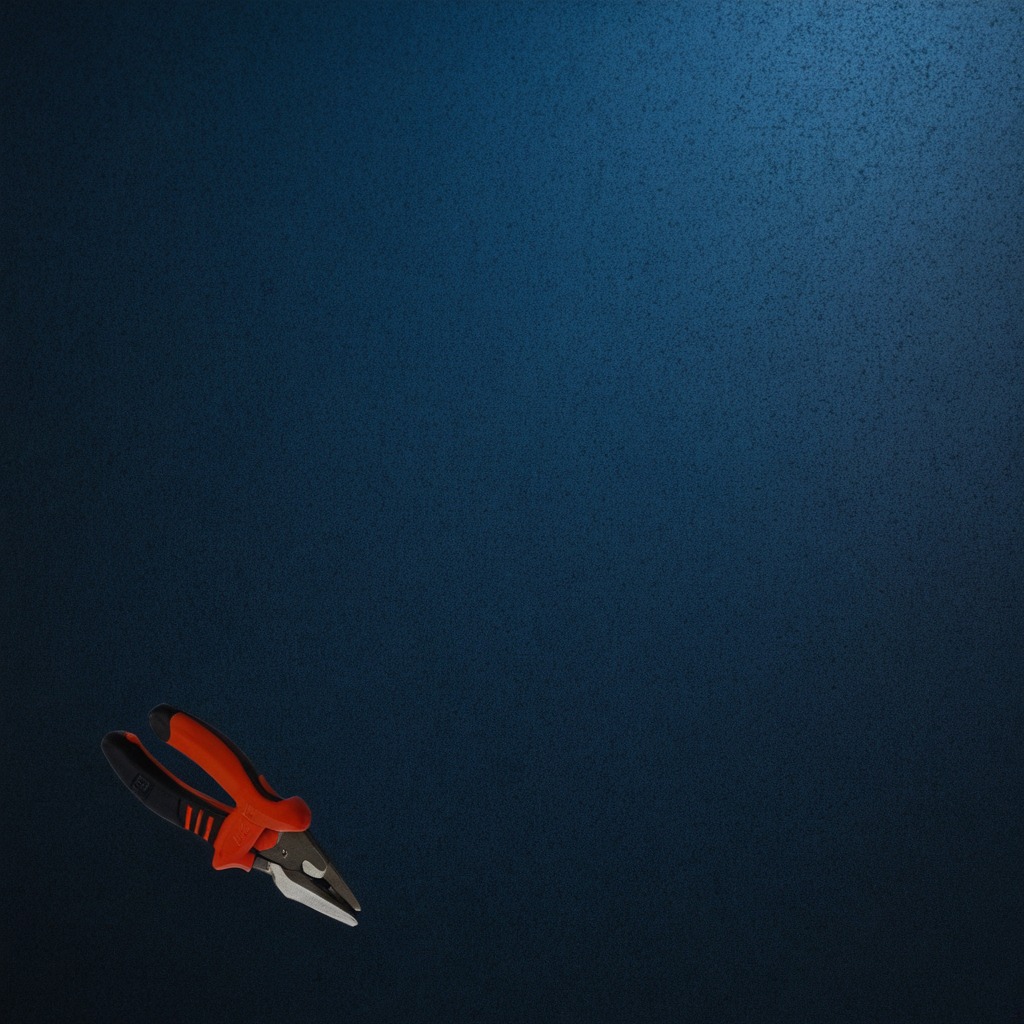
A plier is lying on a clean granite tabletop covered with a blue rubber mat inside a workshop at night.